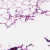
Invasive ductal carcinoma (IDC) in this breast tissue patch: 0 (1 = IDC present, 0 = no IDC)